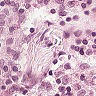
Metastatic tissue present: no